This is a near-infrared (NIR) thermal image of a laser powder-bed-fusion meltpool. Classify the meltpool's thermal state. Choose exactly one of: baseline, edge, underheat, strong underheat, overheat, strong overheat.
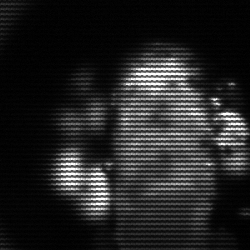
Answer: strong underheat